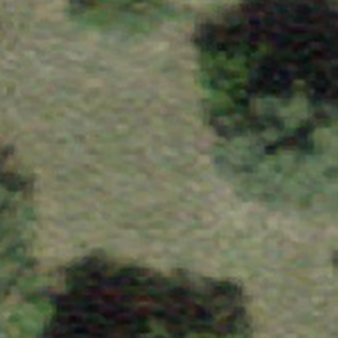
Label: other